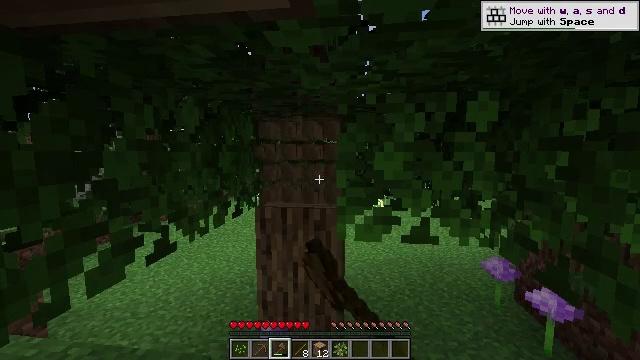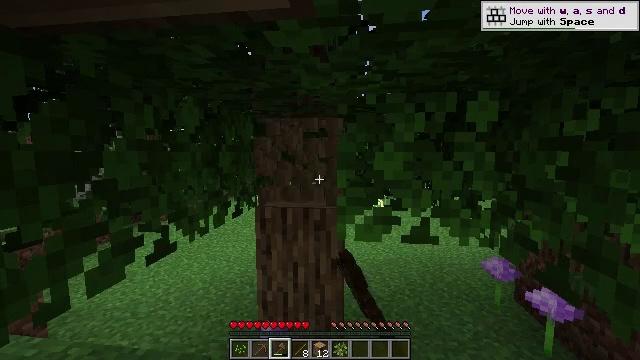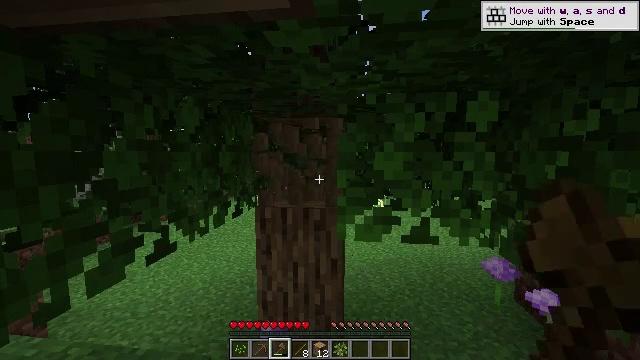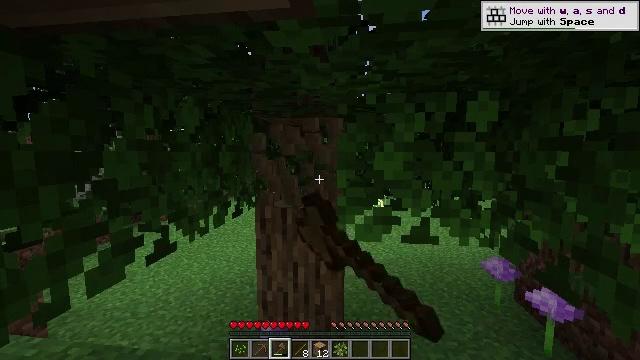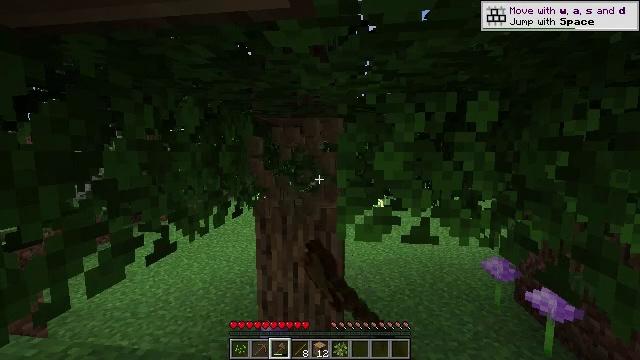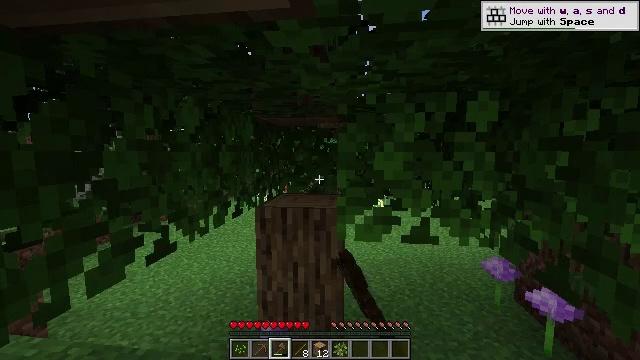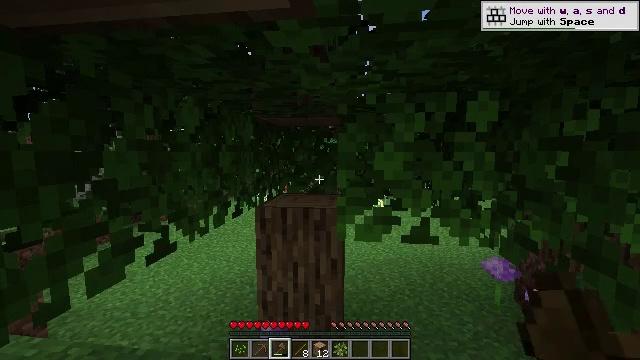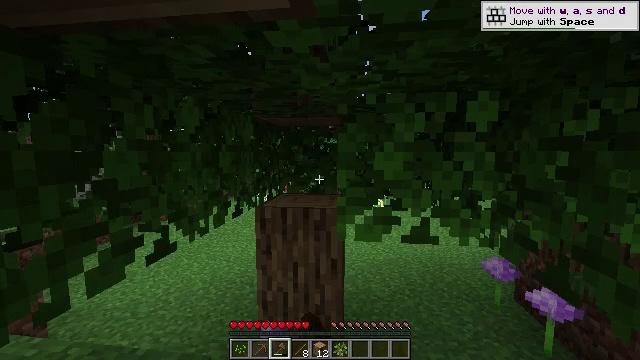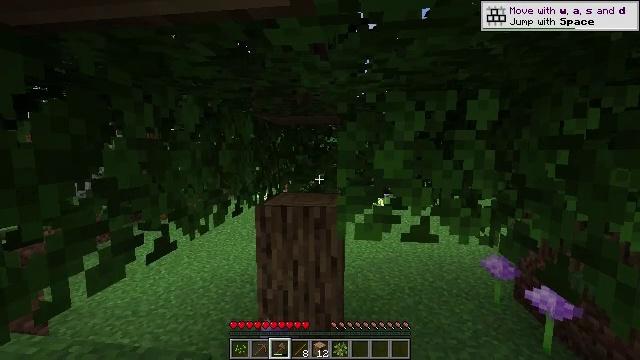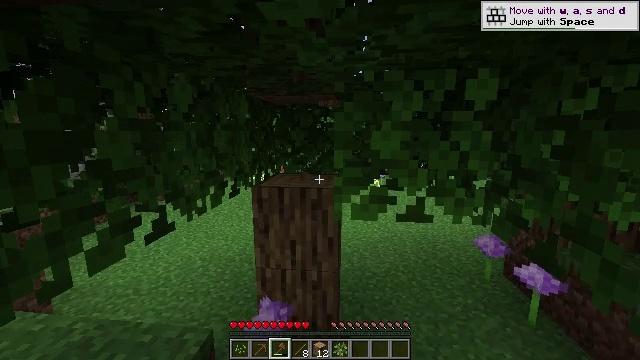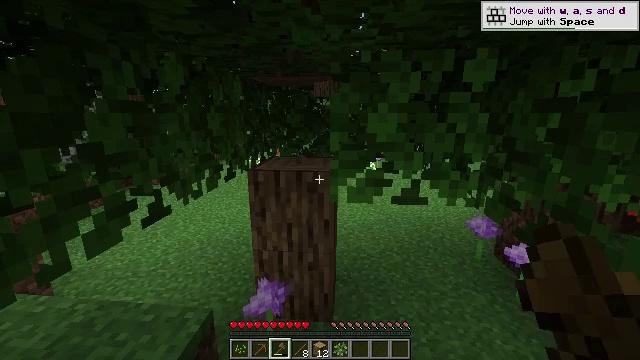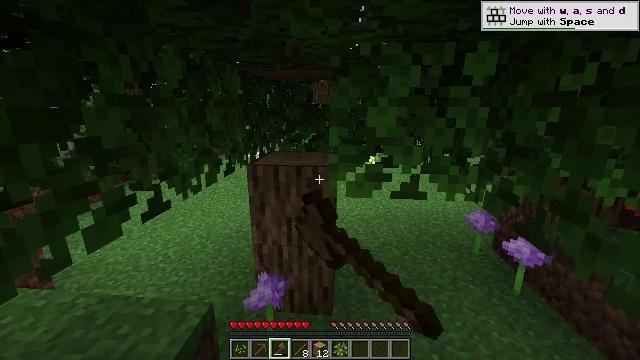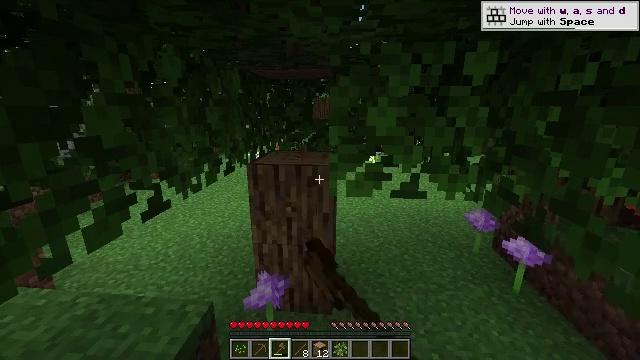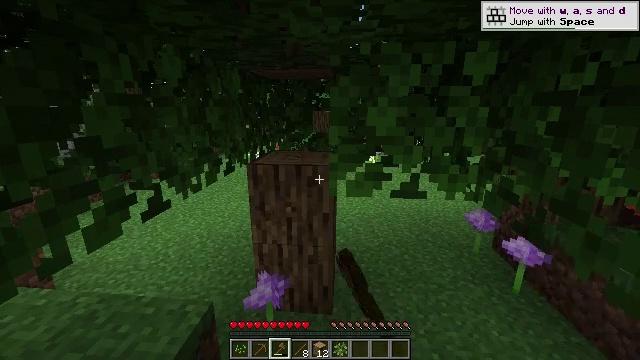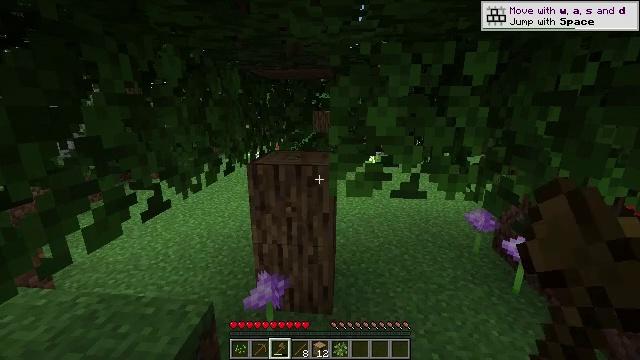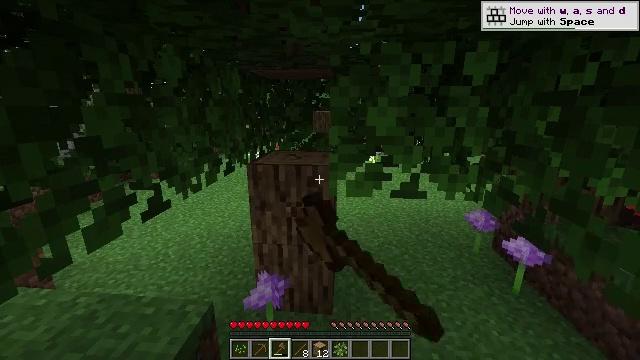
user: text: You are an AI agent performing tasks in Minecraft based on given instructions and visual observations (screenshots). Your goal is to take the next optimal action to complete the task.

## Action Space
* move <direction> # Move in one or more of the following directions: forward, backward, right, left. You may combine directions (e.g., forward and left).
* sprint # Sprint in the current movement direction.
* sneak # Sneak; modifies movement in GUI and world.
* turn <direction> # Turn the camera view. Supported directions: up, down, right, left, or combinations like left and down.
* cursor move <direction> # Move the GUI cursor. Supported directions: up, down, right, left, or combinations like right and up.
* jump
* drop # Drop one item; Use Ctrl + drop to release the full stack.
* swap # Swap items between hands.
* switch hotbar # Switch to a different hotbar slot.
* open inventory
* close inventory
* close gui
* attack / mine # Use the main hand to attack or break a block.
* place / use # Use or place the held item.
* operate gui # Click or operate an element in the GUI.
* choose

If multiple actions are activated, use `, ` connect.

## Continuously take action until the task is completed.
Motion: motion action
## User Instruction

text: Collect some oak leaves.
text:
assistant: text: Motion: attack / mine
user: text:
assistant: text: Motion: attack / mine
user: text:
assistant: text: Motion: attack / mine
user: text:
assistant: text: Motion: attack / mine
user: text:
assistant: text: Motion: attack / mine
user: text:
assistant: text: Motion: attack / mine
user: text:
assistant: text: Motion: attack / mine
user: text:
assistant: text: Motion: attack / mine
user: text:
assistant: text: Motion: turn down, attack / mine
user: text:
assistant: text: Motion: turn down, attack / mine
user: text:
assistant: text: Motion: turn down, attack / mine
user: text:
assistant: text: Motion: attack / mine
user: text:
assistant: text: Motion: attack / mine
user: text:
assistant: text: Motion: attack / mine
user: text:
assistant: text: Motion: attack / mine
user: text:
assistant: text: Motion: attack / mine
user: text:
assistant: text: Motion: attack / mine
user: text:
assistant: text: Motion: attack / mine
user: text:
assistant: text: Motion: attack / mine
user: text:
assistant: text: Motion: attack / mine
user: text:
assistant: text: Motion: attack / mine
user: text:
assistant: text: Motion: attack / mine
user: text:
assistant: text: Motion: attack / mine
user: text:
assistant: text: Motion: attack / mine
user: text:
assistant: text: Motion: attack / mine
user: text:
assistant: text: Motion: attack / mine
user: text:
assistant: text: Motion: attack / mine
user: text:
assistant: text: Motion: attack / mine
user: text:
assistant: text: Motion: attack / mine
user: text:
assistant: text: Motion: attack / mine